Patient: sex M, age 54
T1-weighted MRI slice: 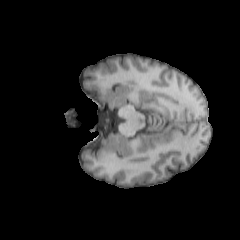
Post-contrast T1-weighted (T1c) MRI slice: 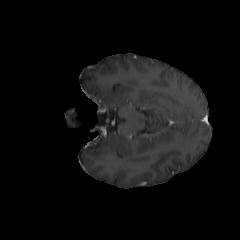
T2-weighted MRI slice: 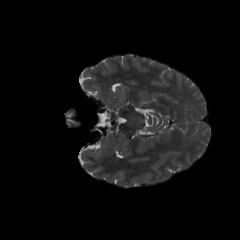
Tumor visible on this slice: no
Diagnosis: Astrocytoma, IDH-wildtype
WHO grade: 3